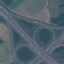
Label: Highway